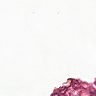
Metastatic tissue present: no